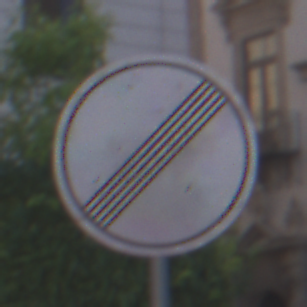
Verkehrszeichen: EndeSaemtlicherBegrenzungen
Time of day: SunriseSunset
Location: Outdoor (Urban)
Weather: PartlyCloudy
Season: NotSpecified
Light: Natural